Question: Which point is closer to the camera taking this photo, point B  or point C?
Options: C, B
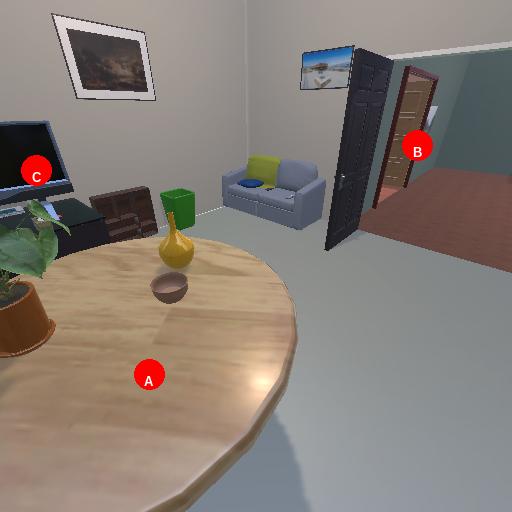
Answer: C